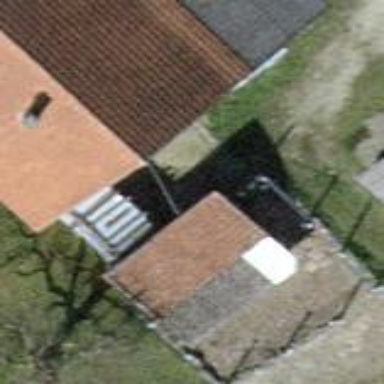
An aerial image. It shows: Farm auxiliary building with gabled roof.